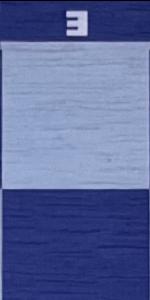
Label: Empty